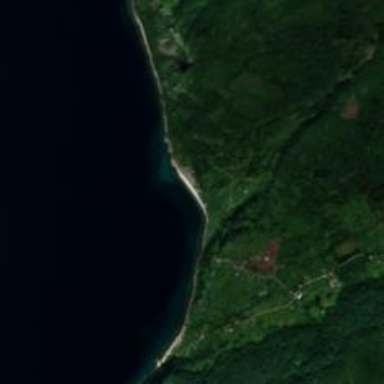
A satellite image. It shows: Picturesque coastline scene.